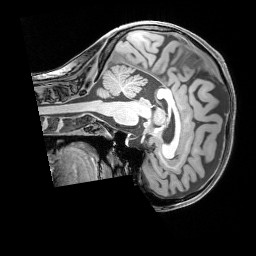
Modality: T1w
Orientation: sagittal
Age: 32
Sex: female
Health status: healthy
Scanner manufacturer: siemens
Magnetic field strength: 3 T
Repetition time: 1.65 s
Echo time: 0.00182 s